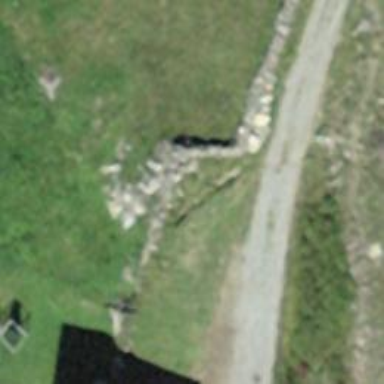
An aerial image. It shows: Wall is shown in the image.